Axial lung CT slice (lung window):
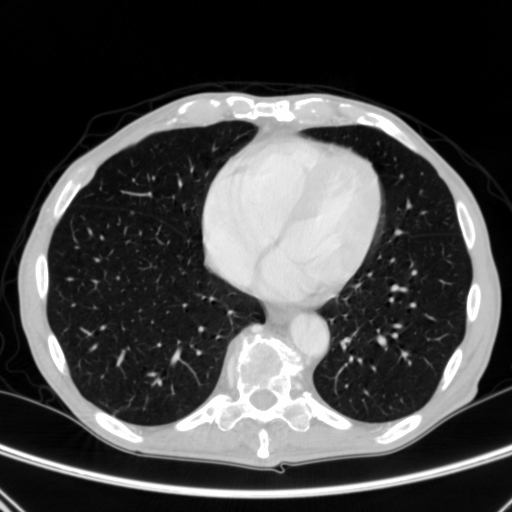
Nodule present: yes
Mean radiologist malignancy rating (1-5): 3